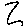
Label: zigzag